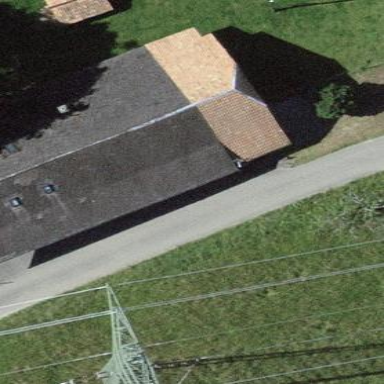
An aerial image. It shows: Farm building.